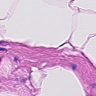
Metastatic tissue present: no